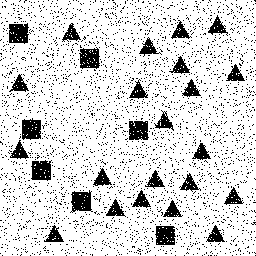
Squares: 7
Triangles: 21
Stars: 0
Total shapes: 28